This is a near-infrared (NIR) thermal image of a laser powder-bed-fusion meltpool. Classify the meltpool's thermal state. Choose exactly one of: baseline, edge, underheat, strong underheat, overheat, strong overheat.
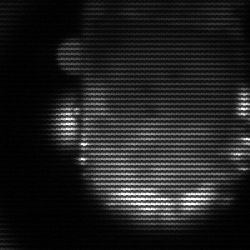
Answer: baseline